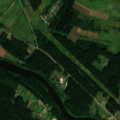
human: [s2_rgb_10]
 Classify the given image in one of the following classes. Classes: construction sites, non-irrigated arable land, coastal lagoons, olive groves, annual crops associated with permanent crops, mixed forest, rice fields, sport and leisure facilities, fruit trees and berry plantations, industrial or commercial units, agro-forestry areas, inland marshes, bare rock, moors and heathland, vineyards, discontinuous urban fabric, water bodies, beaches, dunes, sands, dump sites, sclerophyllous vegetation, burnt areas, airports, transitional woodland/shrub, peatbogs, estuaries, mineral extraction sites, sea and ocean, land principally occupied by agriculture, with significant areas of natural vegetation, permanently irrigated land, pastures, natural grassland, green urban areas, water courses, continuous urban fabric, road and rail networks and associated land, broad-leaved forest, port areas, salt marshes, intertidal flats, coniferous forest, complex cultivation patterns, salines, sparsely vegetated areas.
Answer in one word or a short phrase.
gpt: non-irrigated arable land, complex cultivation patterns, land principally occupied by agriculture, with significant areas of natural vegetation, coniferous forest, water courses